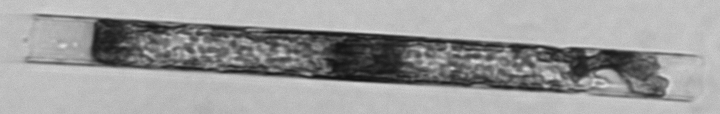
Label: Rhizosolenia